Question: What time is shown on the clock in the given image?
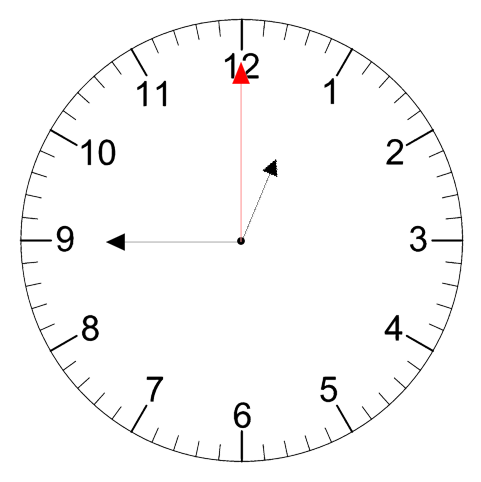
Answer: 12:45:00